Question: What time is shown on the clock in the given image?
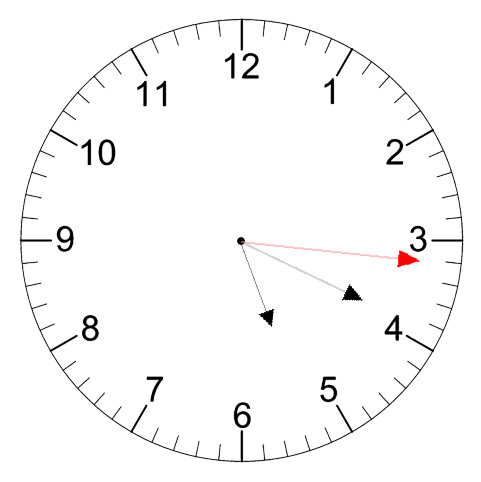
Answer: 05:19:16